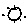
Label: sun